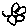
Label: flower